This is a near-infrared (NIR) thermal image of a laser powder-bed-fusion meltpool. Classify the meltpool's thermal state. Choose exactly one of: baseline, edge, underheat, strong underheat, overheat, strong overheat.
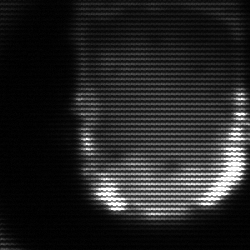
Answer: baseline